Question: I have a temp table as shown in following screen shot. I populate this table using an SP as an intermediate step to generate a report.

This table contains Employee ID, PID (working location) and days from 1st to 31st. If an employee has worked a Day Shift its denoted by 'D' and night shifts are denoted by 'N'. If an employee has worked both shifts its denoted by 'D/N'. Now I have to get the totals to last columns as follows.
- 'sub_totals'- 'shift_totals'- 'day_totals'
When calculating 'day-total', "D/N" should be treated as a one day worked.
Finally I want to show this on a report. (development language is C# and I'm using ADO.NET)
Could someone please show me how to do this in SQL if possible?
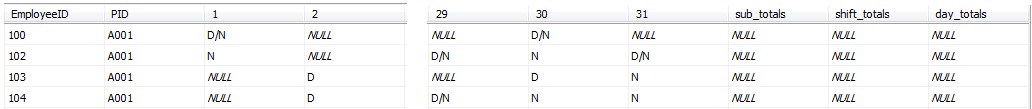
Answer: You would have to do something like this:
'''
SELECT
EmployeeID,
PID,
(
CASE WHEN [1] = 'D' OR [1] = 'N' THEN 1 ELSE IF [1] = 'D/N' THEN 2 ELSE 0 END
+ CASE WHEN [2] = ...
+ ...
+ CASE WHEN [31] = 'D' OR [31] = 'N' .....
) AS shift_totals,
(
CASE WHEN [1] IS NOT NULL THEN 1 ELSE 0 END
+ CASE WHEN [2] IS ...
+ ...
) AS day_totals
'''